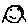
Label: smiley face